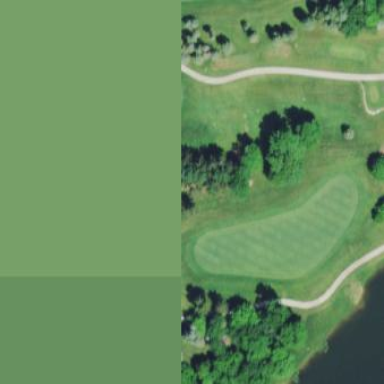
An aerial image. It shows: Golf fairway on grassy land designated for golfing activities.